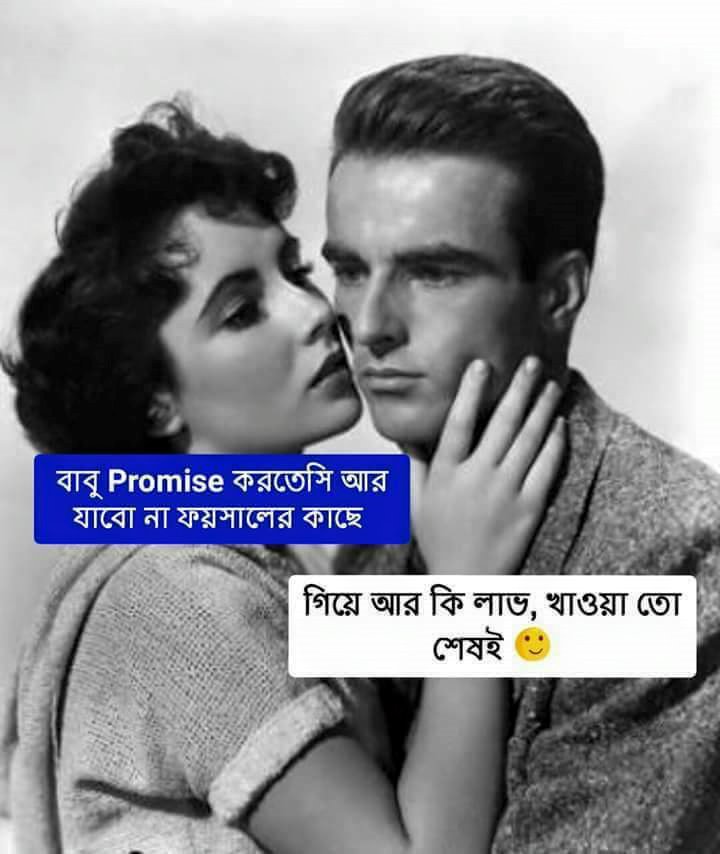
Text: বাবু Promise করতেসি আর যাবো না ফয়সালের কাছে    গিয়ে আর কি লাভ, খাওয়া তো শেষই
Label: Hate
Hate category: Personal Offence
Targeted group: Individual